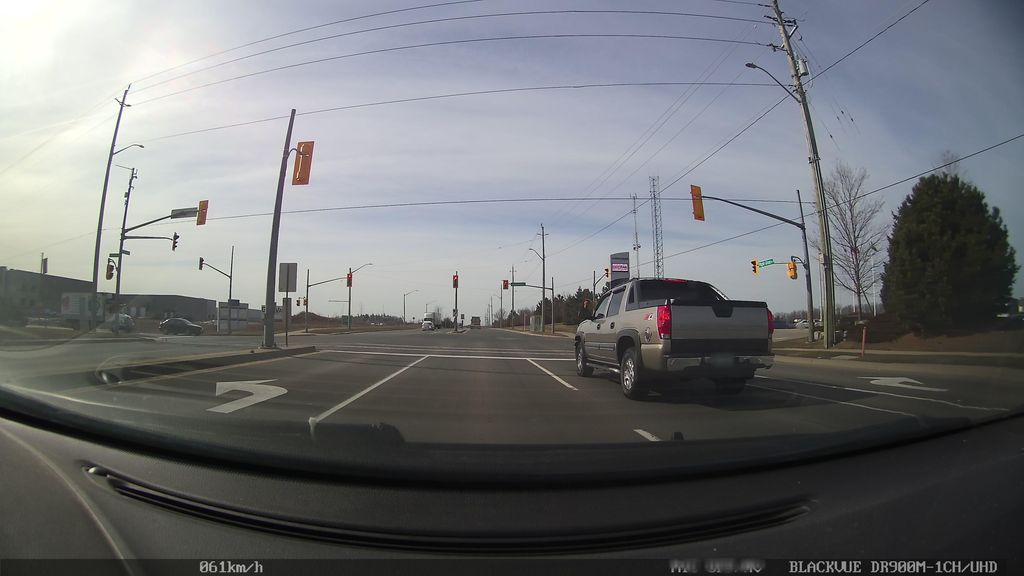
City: kitchener-waterloo